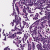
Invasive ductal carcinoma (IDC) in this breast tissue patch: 1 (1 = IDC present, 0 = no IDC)